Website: apple
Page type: address-validator
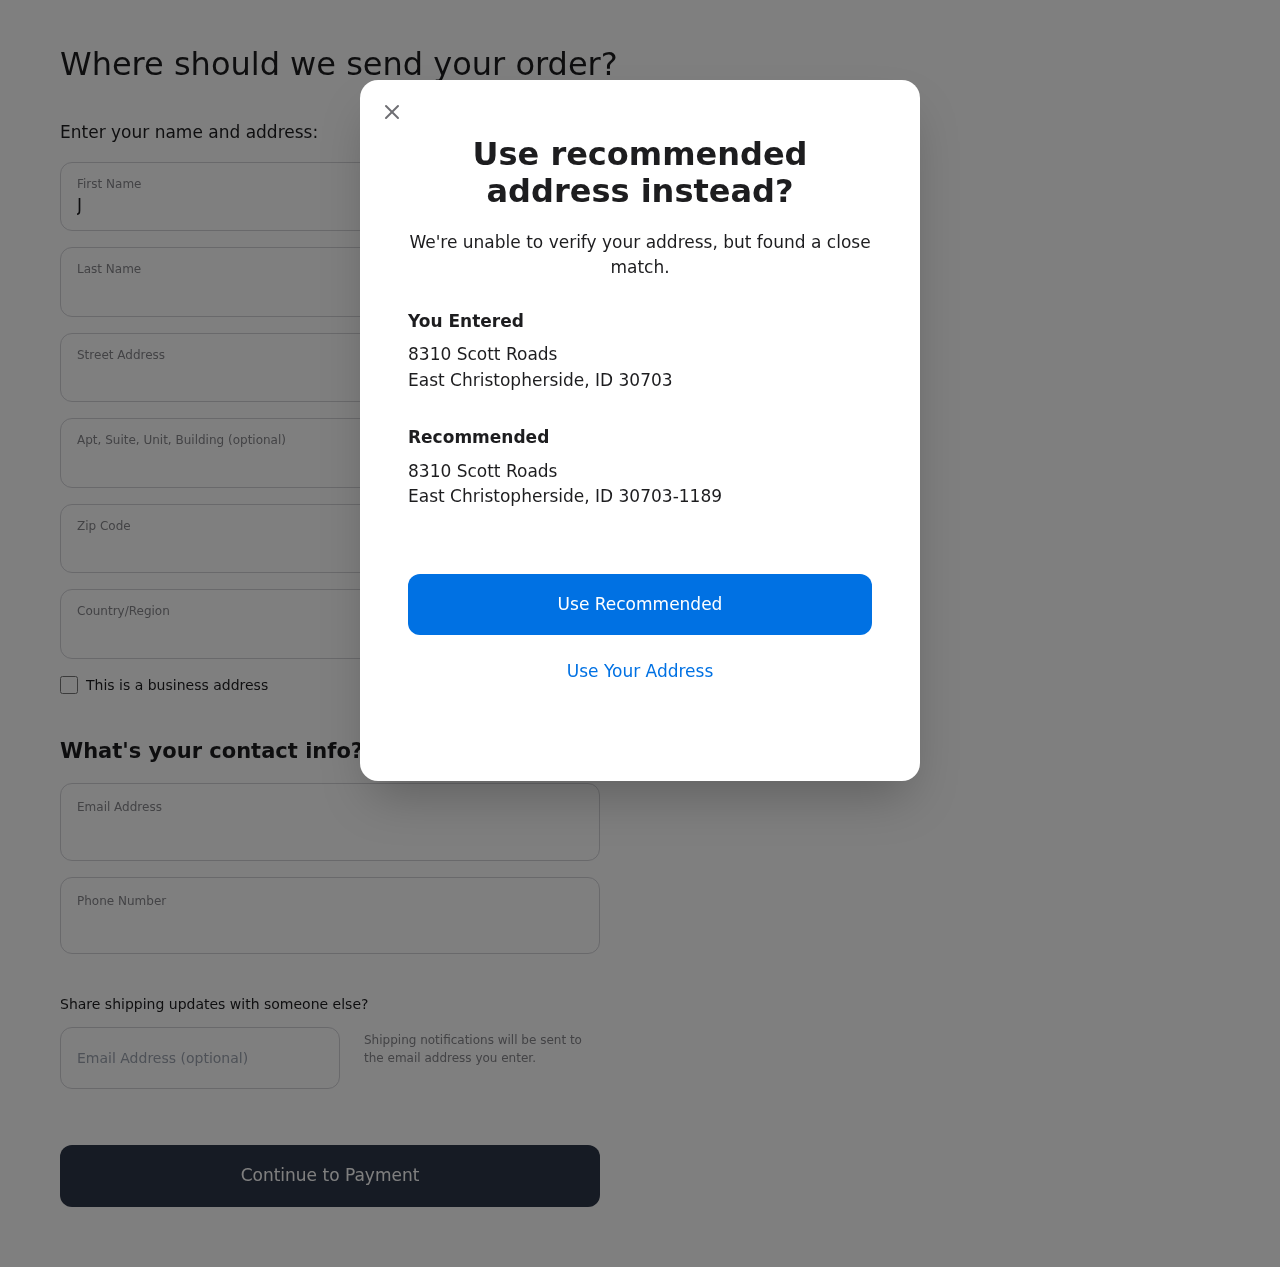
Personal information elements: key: PII_CITY
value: East Christopherside
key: PII_COUNTRY
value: United States
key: PII_EMAIL
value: jwilliams@gmail.com
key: PII_FIRSTNAME
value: James
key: PII_GIFT_EMAIL
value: alexandercooper@hotmail.com
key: PII_LASTNAME
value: Williams
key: PII_PHONE
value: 2065024891
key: PII_POSTCODE
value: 30703
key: PII_POSTCODE_FULL
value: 30703-1189
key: PII_STATE_ABBR
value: ID
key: PII_STREET
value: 8310 Scott Roads
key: PII_CITY2
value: East Christopherside
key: PII_STATE_ABBR2
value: ID